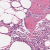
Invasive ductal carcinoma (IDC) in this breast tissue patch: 0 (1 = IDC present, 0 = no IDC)